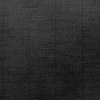
Atmospheric dust classification: dusty